Chest X-ray:
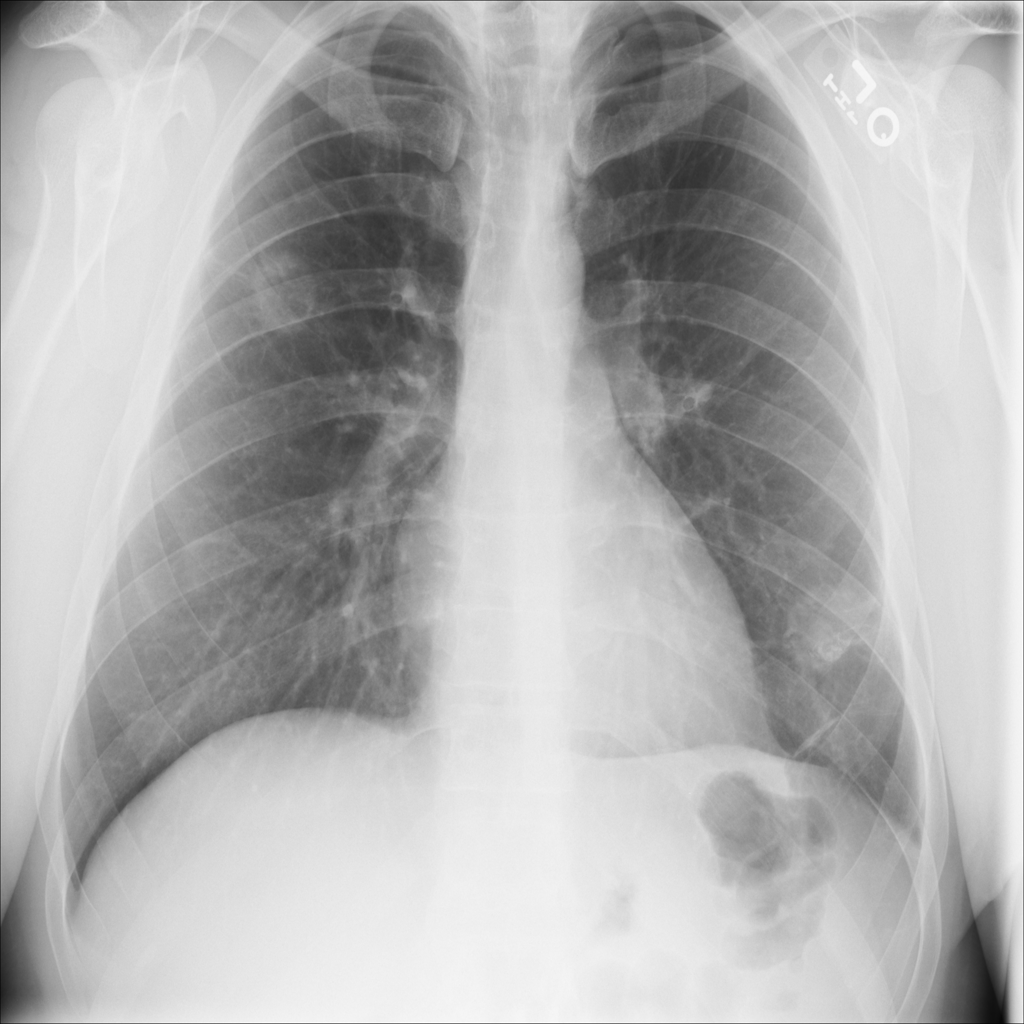
Findings: Nodule, Fibrosis
No abnormal finding: no